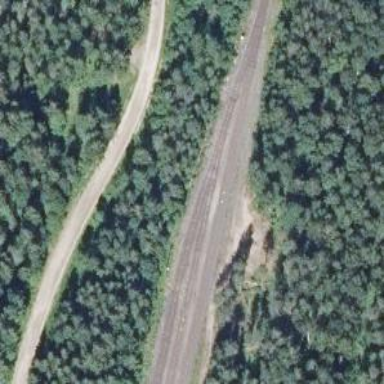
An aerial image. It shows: Railway signal.